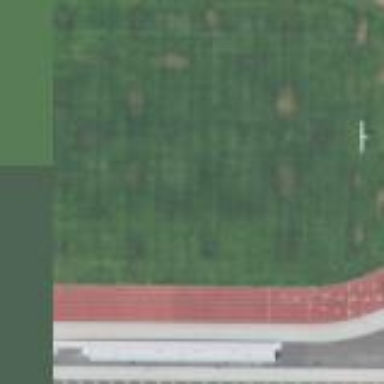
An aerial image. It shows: Grass pitch designated for American football in leisure land area.